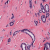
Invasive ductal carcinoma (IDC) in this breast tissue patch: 1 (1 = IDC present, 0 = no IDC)